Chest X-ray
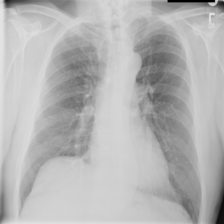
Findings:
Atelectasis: negative
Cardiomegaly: negative
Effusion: negative
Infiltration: negative
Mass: negative
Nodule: negative
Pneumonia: negative
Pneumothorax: negative
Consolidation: negative
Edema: negative
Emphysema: negative
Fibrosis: negative
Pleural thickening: negative
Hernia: negative